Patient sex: M
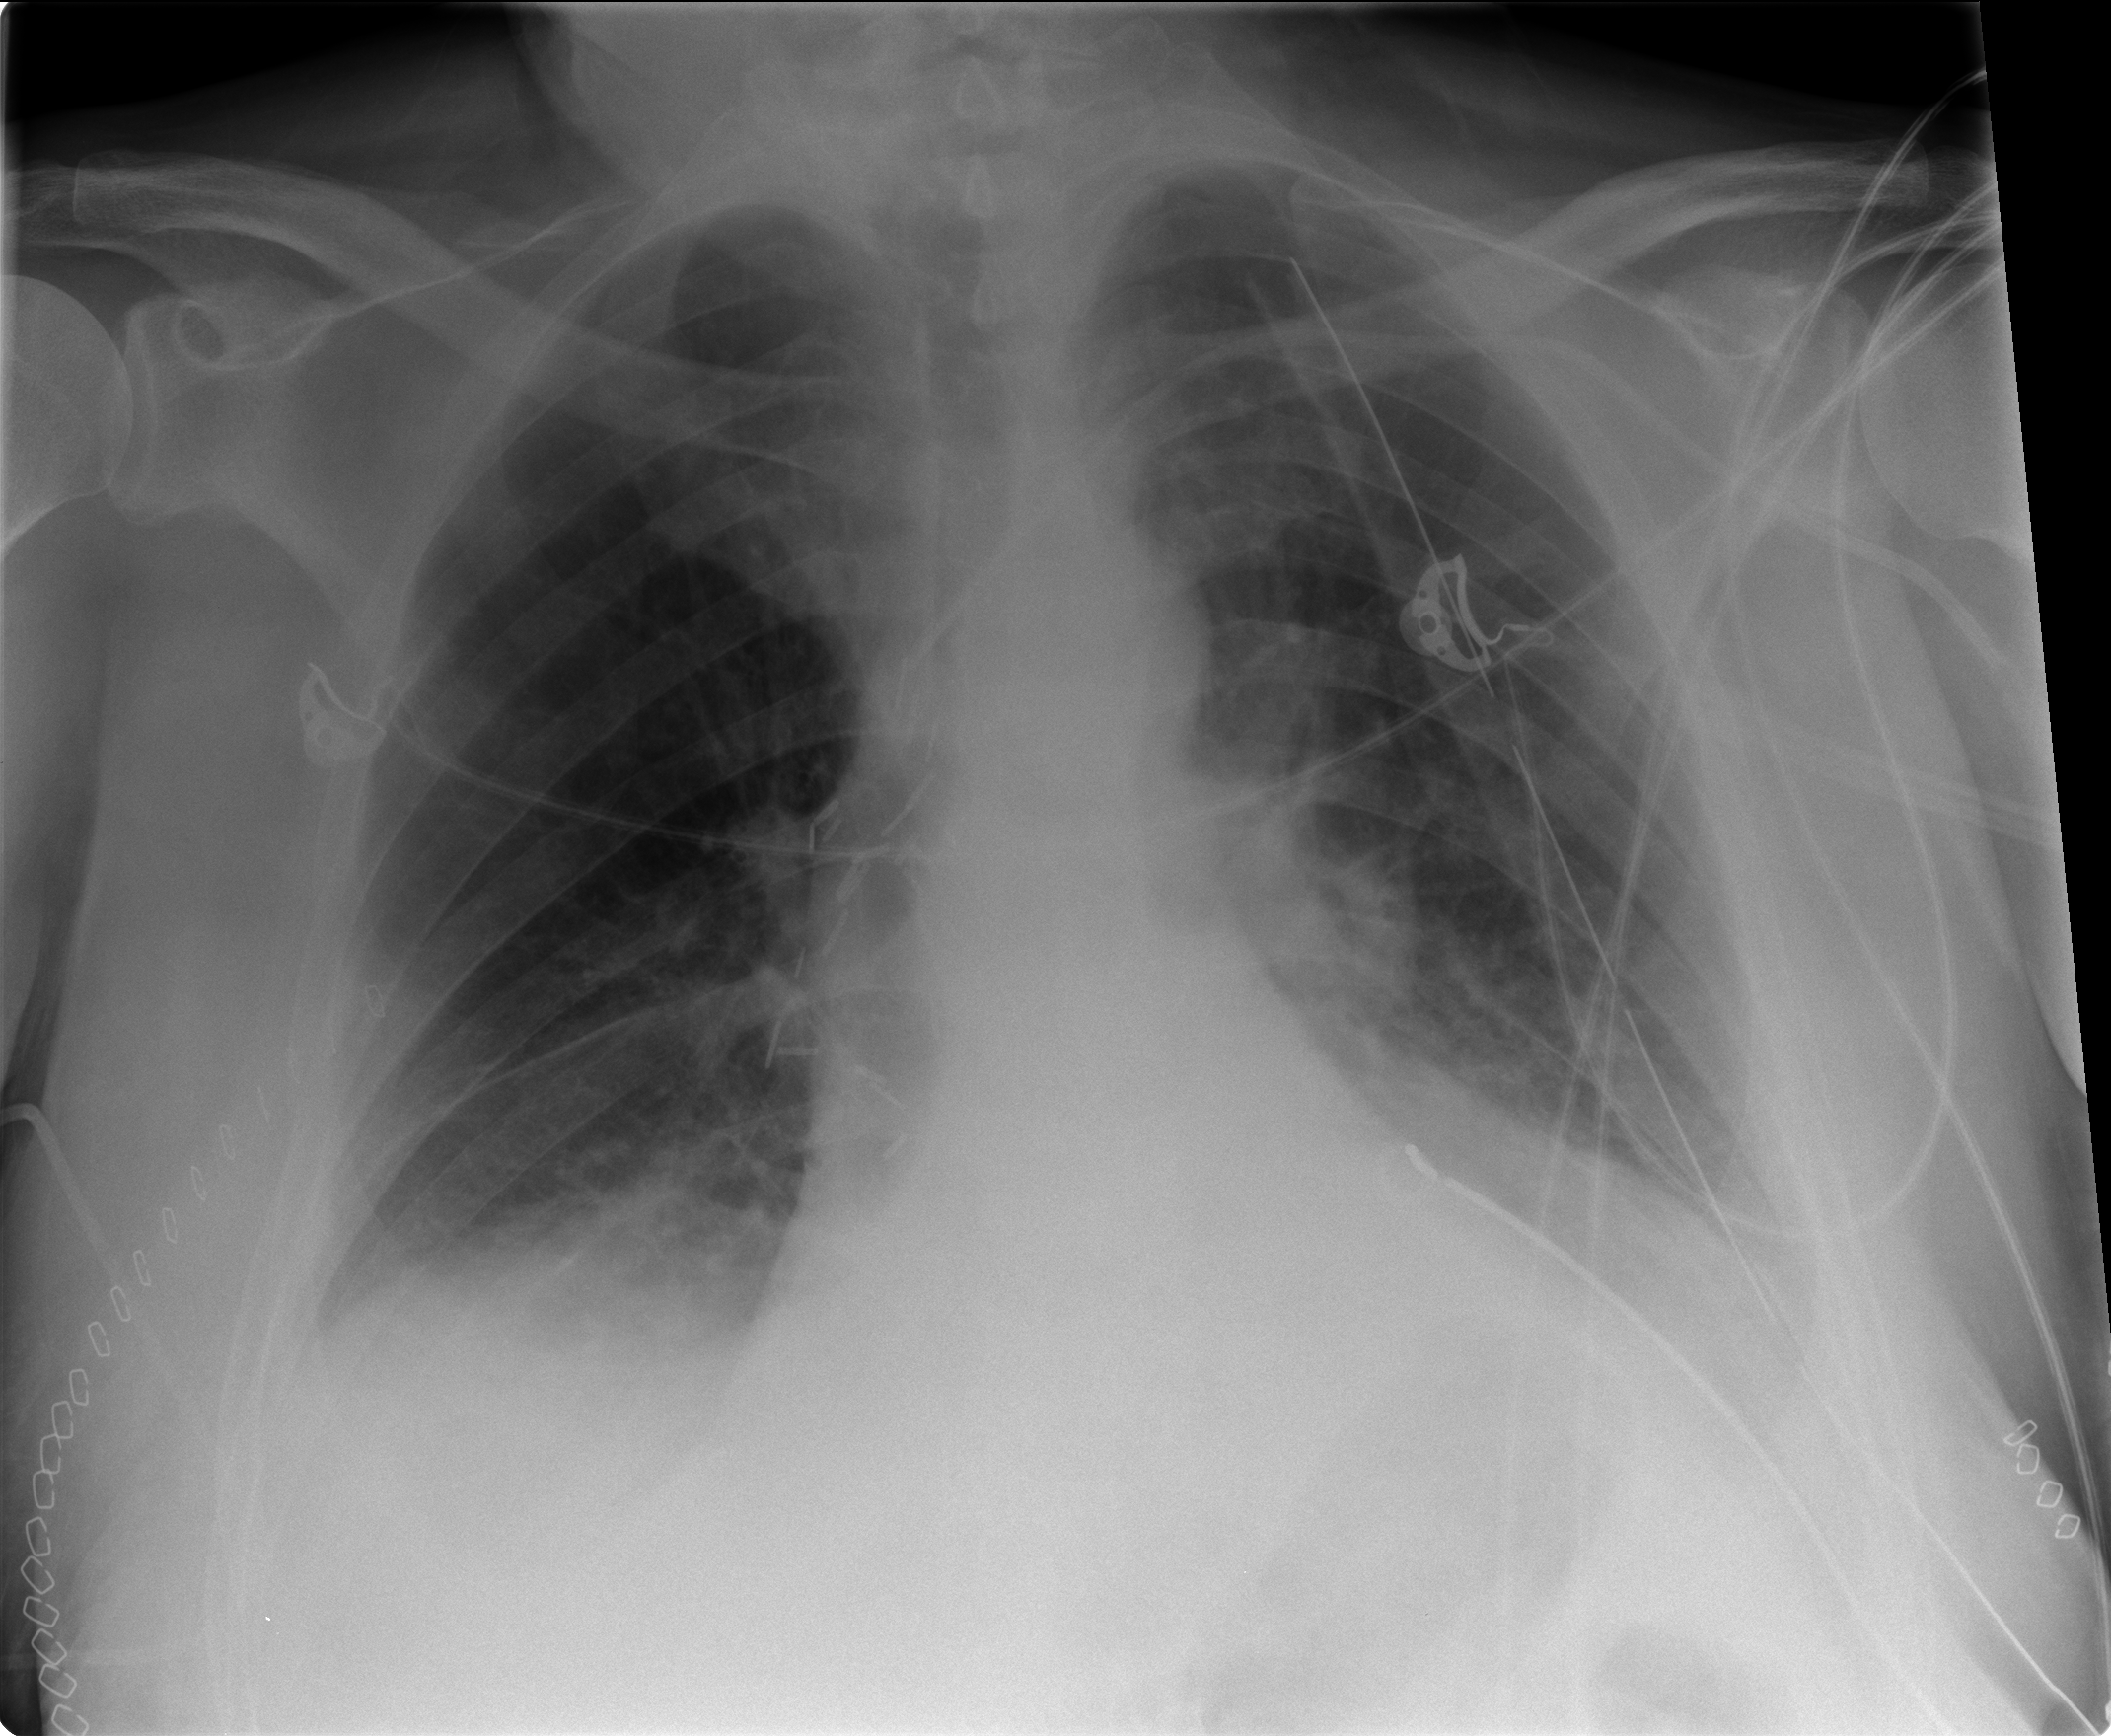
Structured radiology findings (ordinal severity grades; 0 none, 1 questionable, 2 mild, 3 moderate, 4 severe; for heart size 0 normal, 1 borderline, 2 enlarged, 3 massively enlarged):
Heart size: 2
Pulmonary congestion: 2
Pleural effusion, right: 1
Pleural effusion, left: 1
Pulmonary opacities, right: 0
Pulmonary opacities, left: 0
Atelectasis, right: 1
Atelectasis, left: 1